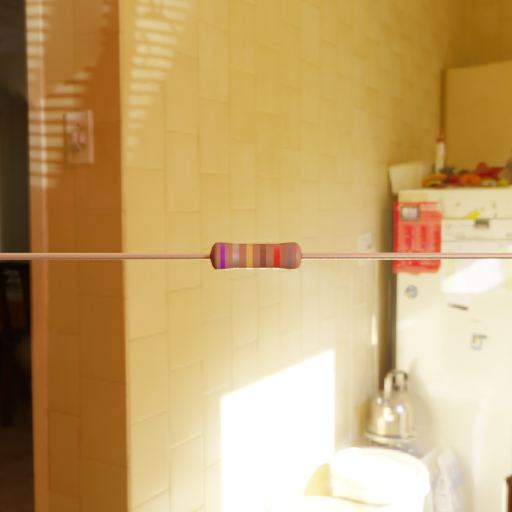
Resistor colour bands (in order): violet, silver, gold, brown, red, gray